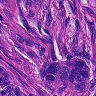
Metastatic tissue present: yes